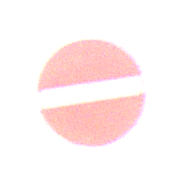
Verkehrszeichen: VerbotDerEinfahrt
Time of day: Midday
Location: Outdoor (Suburban)
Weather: PartlyCloudy
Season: NotSpecified
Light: Natural